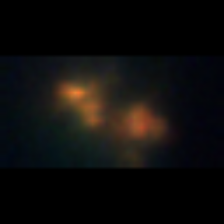
Taxon: Chaetoceros
Group: Diatoms